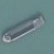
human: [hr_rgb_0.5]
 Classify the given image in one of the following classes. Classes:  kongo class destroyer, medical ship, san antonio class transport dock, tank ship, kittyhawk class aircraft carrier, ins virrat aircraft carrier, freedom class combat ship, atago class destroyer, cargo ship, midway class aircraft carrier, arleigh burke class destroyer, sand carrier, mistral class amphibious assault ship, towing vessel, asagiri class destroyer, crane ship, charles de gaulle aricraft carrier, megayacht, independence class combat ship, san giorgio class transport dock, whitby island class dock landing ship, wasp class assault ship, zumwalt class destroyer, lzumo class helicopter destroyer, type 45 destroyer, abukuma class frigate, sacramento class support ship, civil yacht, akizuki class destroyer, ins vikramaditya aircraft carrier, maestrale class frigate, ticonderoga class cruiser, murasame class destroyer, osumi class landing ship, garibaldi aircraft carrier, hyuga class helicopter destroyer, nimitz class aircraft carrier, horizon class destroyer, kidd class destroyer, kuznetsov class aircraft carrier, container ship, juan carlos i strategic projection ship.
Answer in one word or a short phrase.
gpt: Sand carrier